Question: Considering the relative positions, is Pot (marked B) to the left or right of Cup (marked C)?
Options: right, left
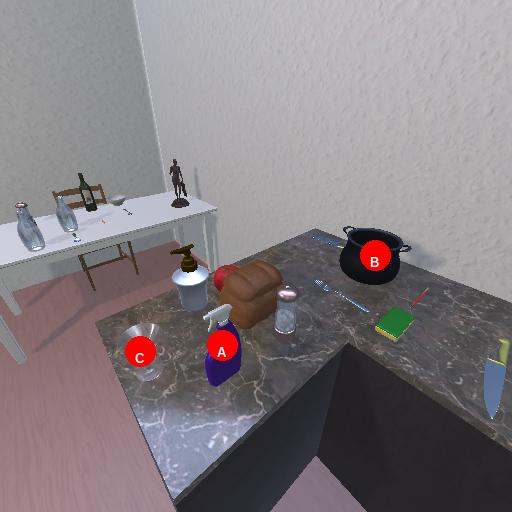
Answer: right